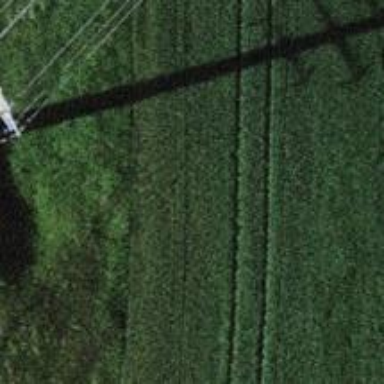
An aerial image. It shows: Concrete power pole.